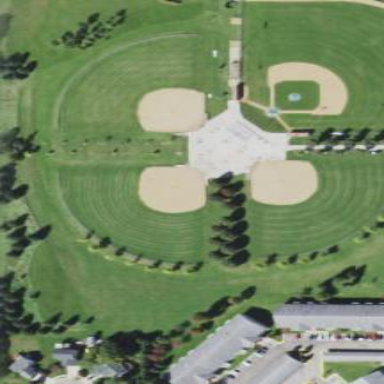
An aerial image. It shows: Baseball pitch for leisure land.